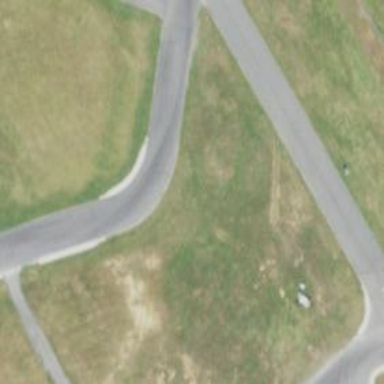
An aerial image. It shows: Motor sport raceway.